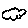
Label: cloud